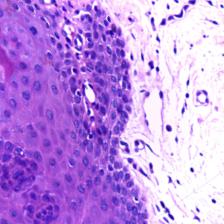
Diagnosis: Normal